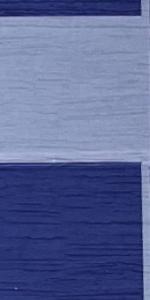
Label: Empty